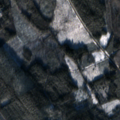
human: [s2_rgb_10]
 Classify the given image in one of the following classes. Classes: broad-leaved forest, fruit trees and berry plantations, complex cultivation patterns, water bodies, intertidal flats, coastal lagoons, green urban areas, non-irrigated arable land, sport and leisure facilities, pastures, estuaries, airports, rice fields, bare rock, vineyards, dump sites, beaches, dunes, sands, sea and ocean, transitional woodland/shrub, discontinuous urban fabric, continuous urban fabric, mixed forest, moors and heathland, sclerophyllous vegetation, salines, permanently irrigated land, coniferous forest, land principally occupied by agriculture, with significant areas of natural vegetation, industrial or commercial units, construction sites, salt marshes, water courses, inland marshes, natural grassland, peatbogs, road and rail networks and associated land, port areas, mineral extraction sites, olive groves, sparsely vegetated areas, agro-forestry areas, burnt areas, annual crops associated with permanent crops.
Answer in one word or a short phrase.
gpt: coniferous forest, mixed forest, transitional woodland/shrub